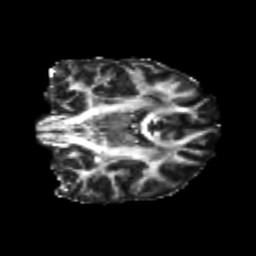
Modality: FA
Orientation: coronal
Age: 22
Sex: female
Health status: healthy
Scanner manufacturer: philips
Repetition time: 7.389 s
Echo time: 0.08599 s